Field crop: maize
Growth stage: 2
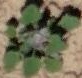
Species: chenopodium